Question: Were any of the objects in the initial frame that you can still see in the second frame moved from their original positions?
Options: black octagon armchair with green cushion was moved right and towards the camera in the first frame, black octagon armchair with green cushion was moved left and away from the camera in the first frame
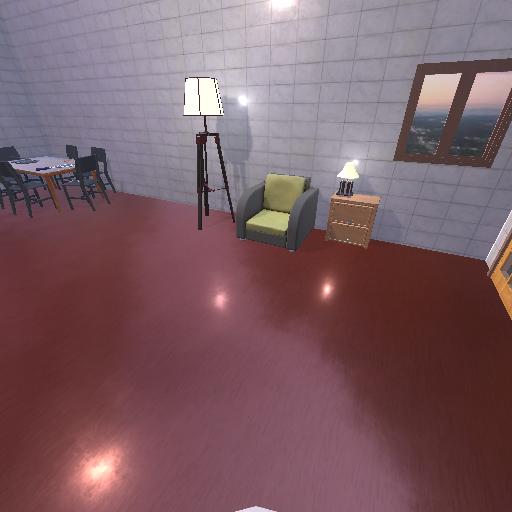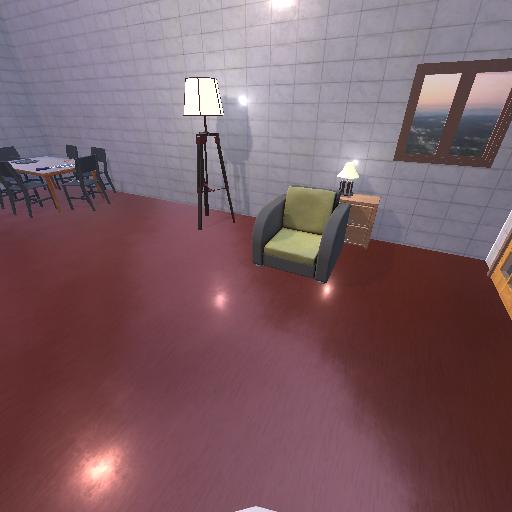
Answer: black octagon armchair with green cushion was moved right and towards the camera in the first frame